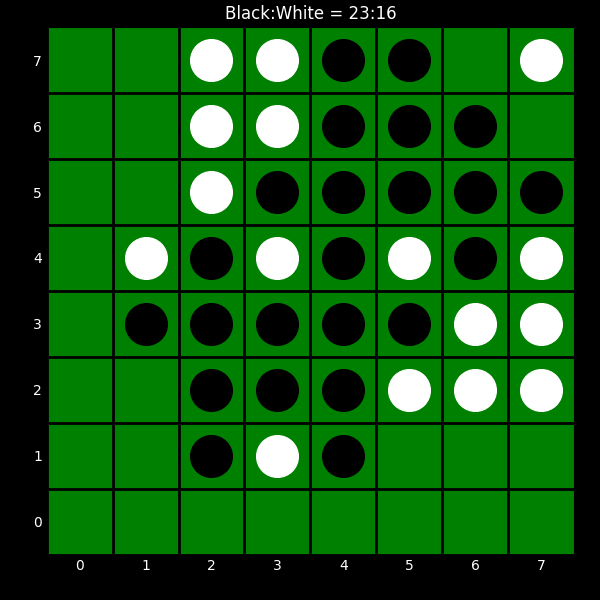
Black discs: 23
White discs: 16